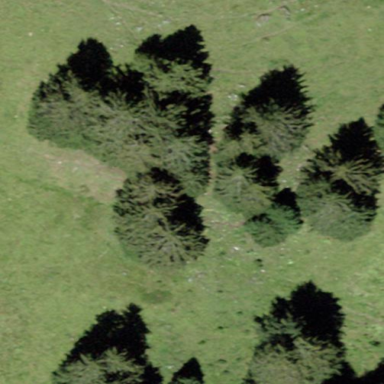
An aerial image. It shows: Forest area.